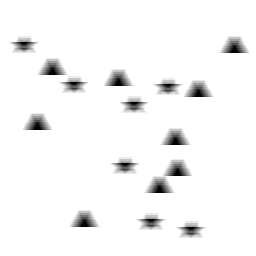
Squares: 0
Triangles: 9
Stars: 7
Total shapes: 16